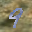
Label: 9